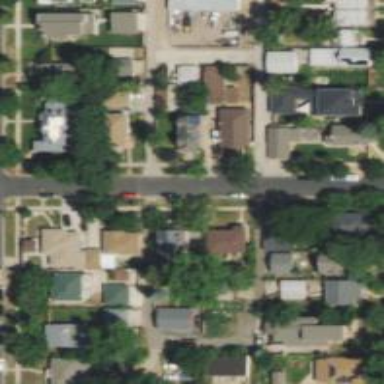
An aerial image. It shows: Residential road with separate sidewalk.